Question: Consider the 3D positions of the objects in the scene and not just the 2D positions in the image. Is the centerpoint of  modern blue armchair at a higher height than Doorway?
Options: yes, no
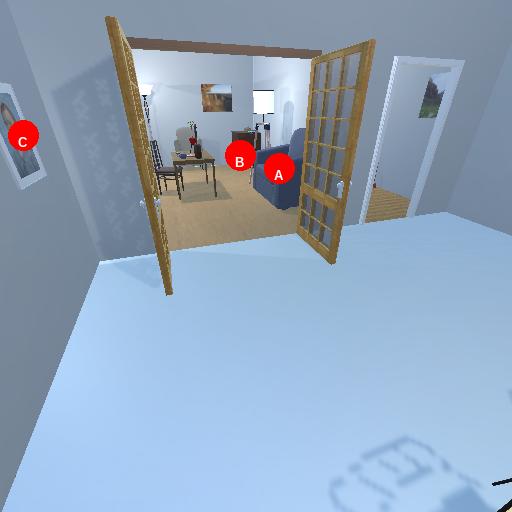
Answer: yes